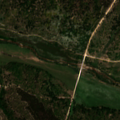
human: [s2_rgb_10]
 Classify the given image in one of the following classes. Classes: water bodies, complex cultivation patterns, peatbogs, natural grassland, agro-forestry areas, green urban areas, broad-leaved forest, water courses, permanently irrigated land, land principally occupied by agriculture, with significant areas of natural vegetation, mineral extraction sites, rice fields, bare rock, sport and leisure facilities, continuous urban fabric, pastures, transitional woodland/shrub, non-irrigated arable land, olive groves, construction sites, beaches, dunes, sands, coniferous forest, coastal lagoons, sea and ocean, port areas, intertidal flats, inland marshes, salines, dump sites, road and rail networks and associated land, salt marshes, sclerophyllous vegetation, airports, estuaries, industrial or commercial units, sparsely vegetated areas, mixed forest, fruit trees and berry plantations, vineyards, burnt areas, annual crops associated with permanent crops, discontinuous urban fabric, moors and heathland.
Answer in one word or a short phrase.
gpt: non-irrigated arable land, agro-forestry areas, broad-leaved forest, mixed forest, transitional woodland/shrub